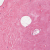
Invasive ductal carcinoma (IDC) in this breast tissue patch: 0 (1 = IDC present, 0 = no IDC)